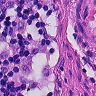
Metastatic tissue present: no